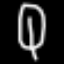
Label: leaf